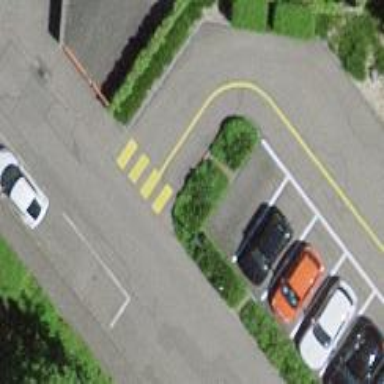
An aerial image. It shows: Uncontrolled zebra crossing on the road.